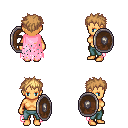
a pixel art fantasy rpg character, female body template, human, tanned skin, pink tattered cape, teal pants, light blonde bedhead hairstyle, shield, four views (front, back, left, right), 2x2 character sprite sheet, small pixel art, hard edges, no anti-aliasing